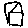
Label: house